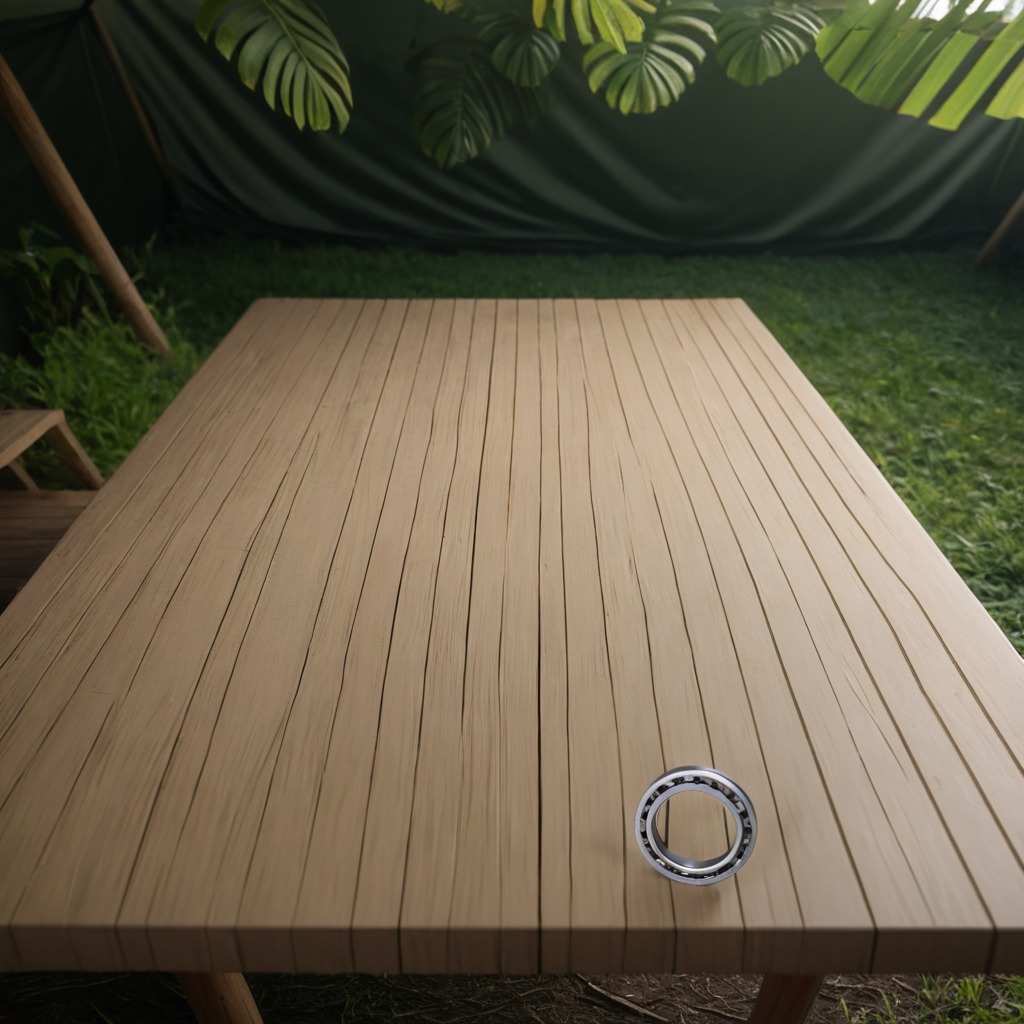
A metal ball bearing is lying on a wooden table inside a jungle field workshop tent.